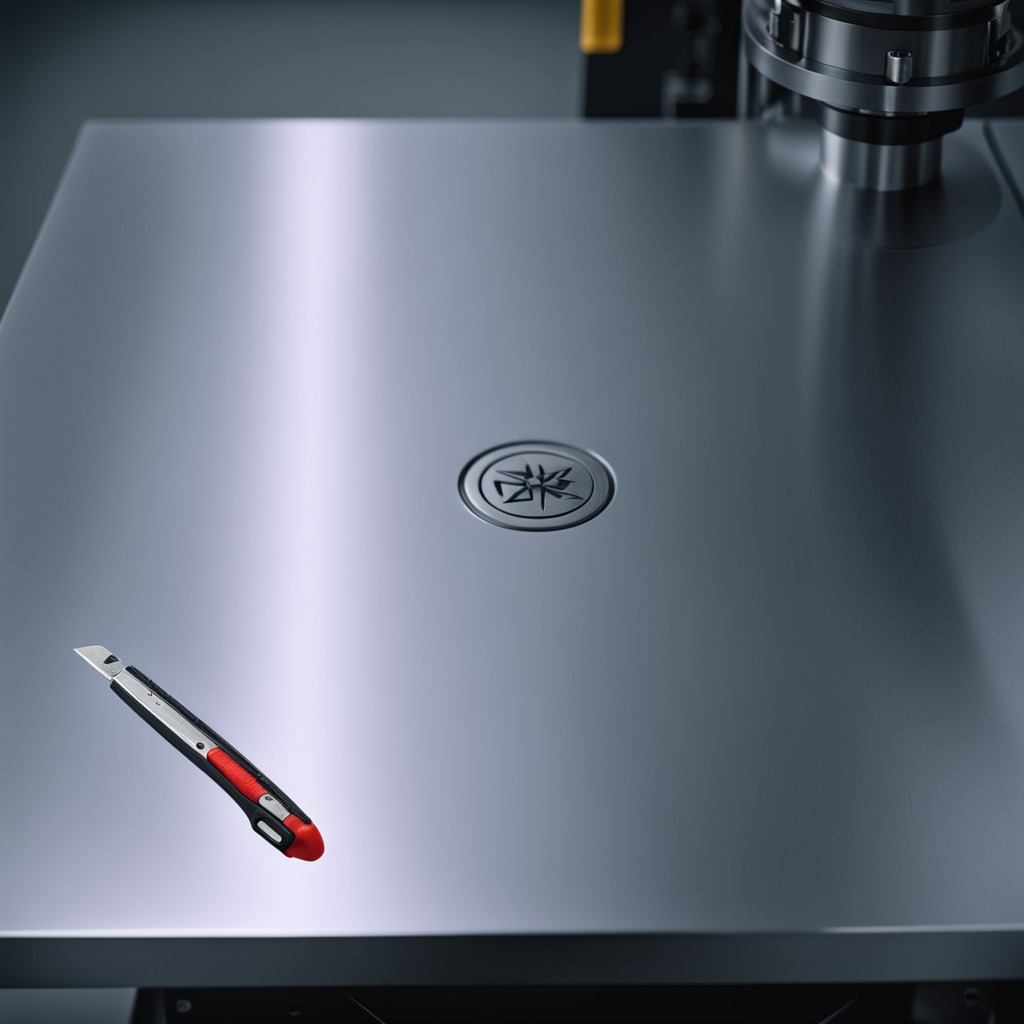
A utility knife is lying on the metal table in a machine shop under fluorescent lights.